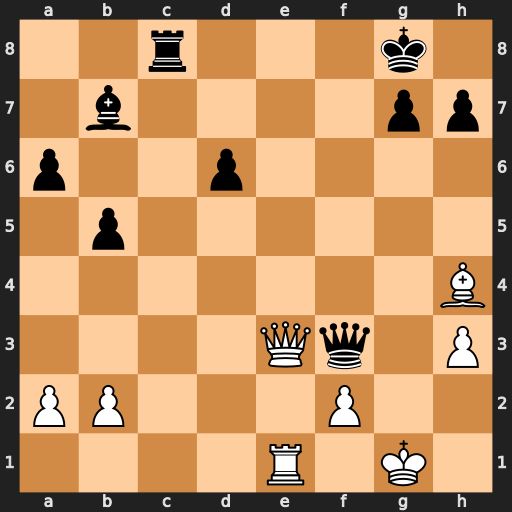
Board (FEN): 2r3k1/1b4pp/p2p4/1p6/7B/4Qq1P/PP3P2/4R1K1
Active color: w
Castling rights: -
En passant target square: -
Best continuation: Qe6+ Qf7 Qxf7+ Kxf7 Re7+ Kg6 Rxb7